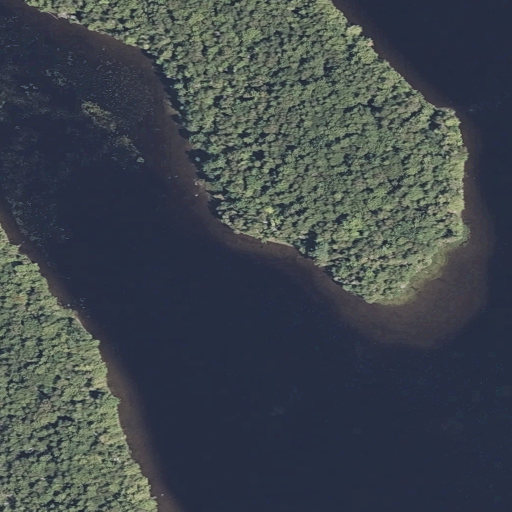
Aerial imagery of cape in Maine named Dark Point containing open water, evergreen forest, grassland, and herbaceous wetlands